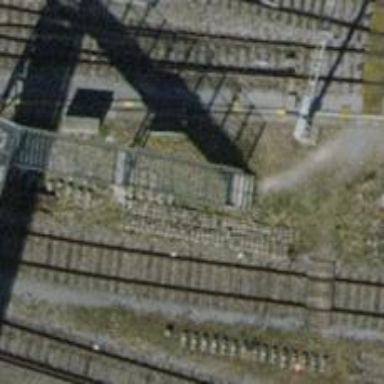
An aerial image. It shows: Bridge with metal steps.